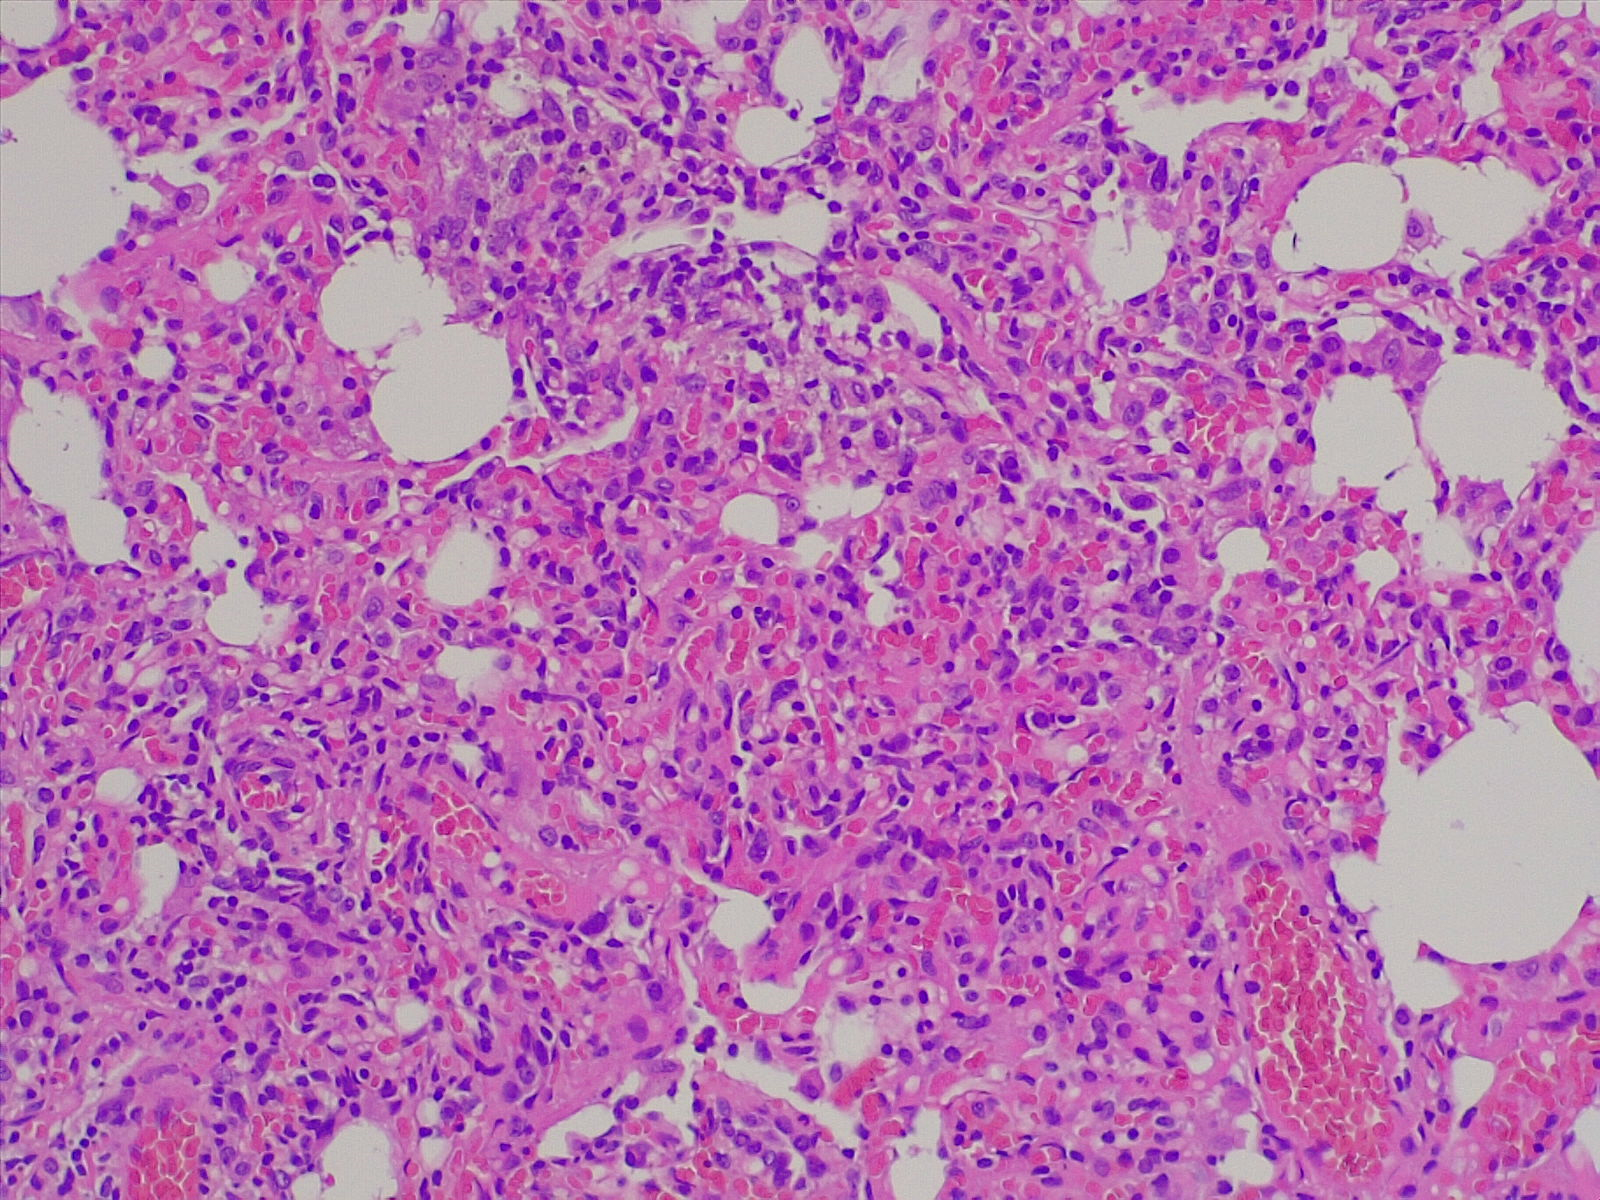
Label: normal lung tissue